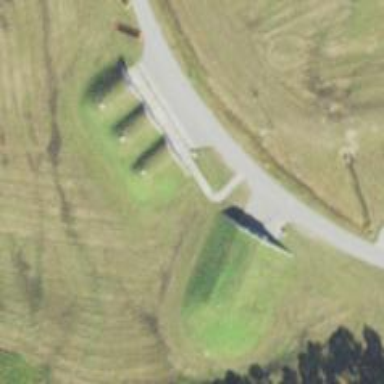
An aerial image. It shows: Military bunker for protection and defense.